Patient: sex F, age 59
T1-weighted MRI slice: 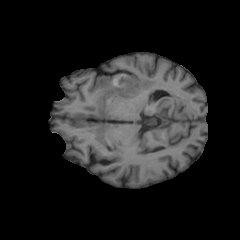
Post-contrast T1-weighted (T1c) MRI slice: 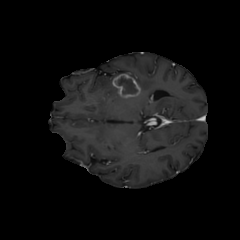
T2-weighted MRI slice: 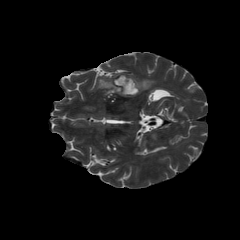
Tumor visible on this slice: yes
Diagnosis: Glioblastoma, IDH-wildtype
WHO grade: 4